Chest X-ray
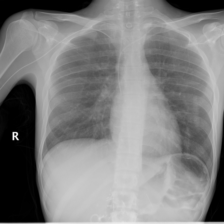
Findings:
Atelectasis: negative
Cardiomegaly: negative
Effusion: negative
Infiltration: negative
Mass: negative
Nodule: negative
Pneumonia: negative
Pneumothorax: negative
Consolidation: negative
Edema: negative
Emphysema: negative
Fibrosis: negative
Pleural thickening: negative
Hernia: negative